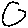
Label: circle